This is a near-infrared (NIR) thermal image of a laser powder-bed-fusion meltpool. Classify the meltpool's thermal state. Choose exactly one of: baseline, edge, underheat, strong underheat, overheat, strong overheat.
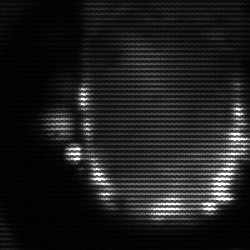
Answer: baseline